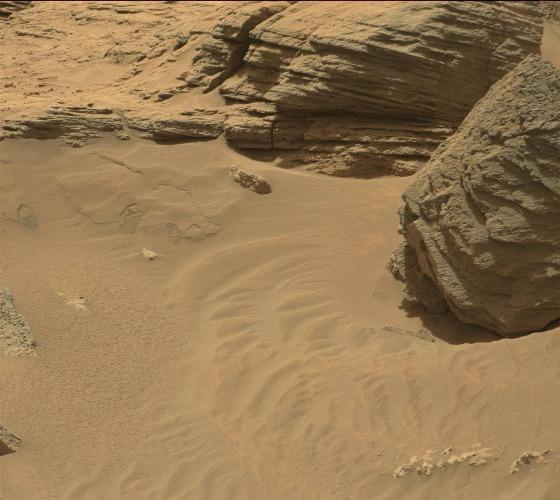
Terrain classes present: Bedrock, Gravel / Sand / Soil, Rock, Shadow